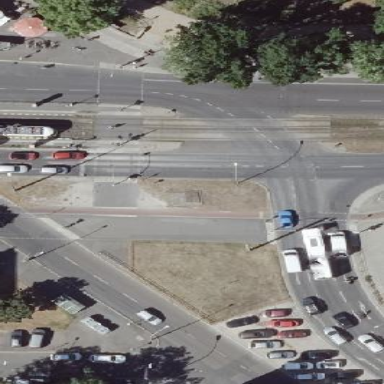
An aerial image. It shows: Primary highway junction.